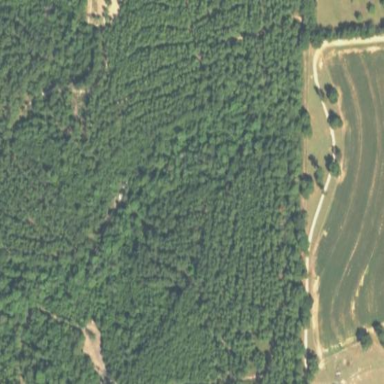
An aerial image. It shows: Forest with needle-leaved trees.